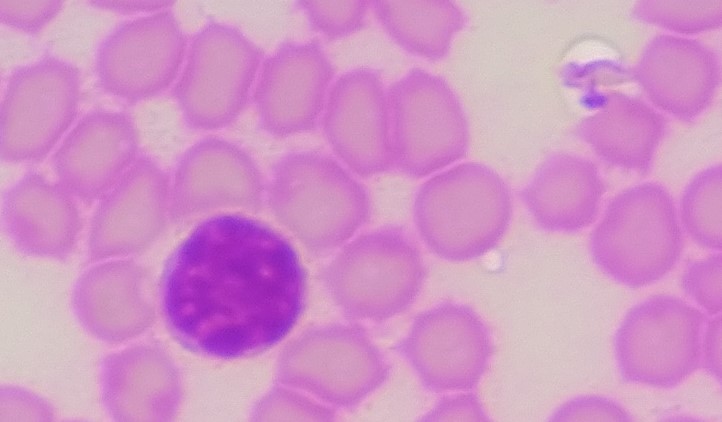
White blood cell type: Lymphocyte